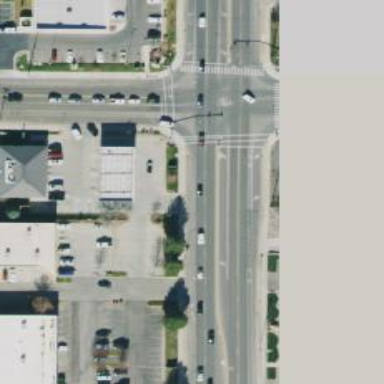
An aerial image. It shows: Crossing with marked lines on the road.